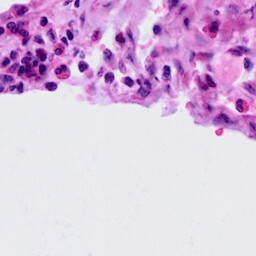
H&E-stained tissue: Cervix